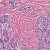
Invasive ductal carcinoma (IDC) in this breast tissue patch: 1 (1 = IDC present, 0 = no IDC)